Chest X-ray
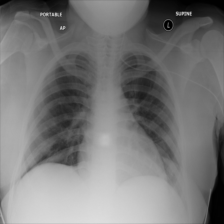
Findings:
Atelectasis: negative
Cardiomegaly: negative
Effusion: negative
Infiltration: negative
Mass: negative
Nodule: negative
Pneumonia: negative
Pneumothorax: negative
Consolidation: negative
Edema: negative
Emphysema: negative
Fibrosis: negative
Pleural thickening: negative
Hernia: negative